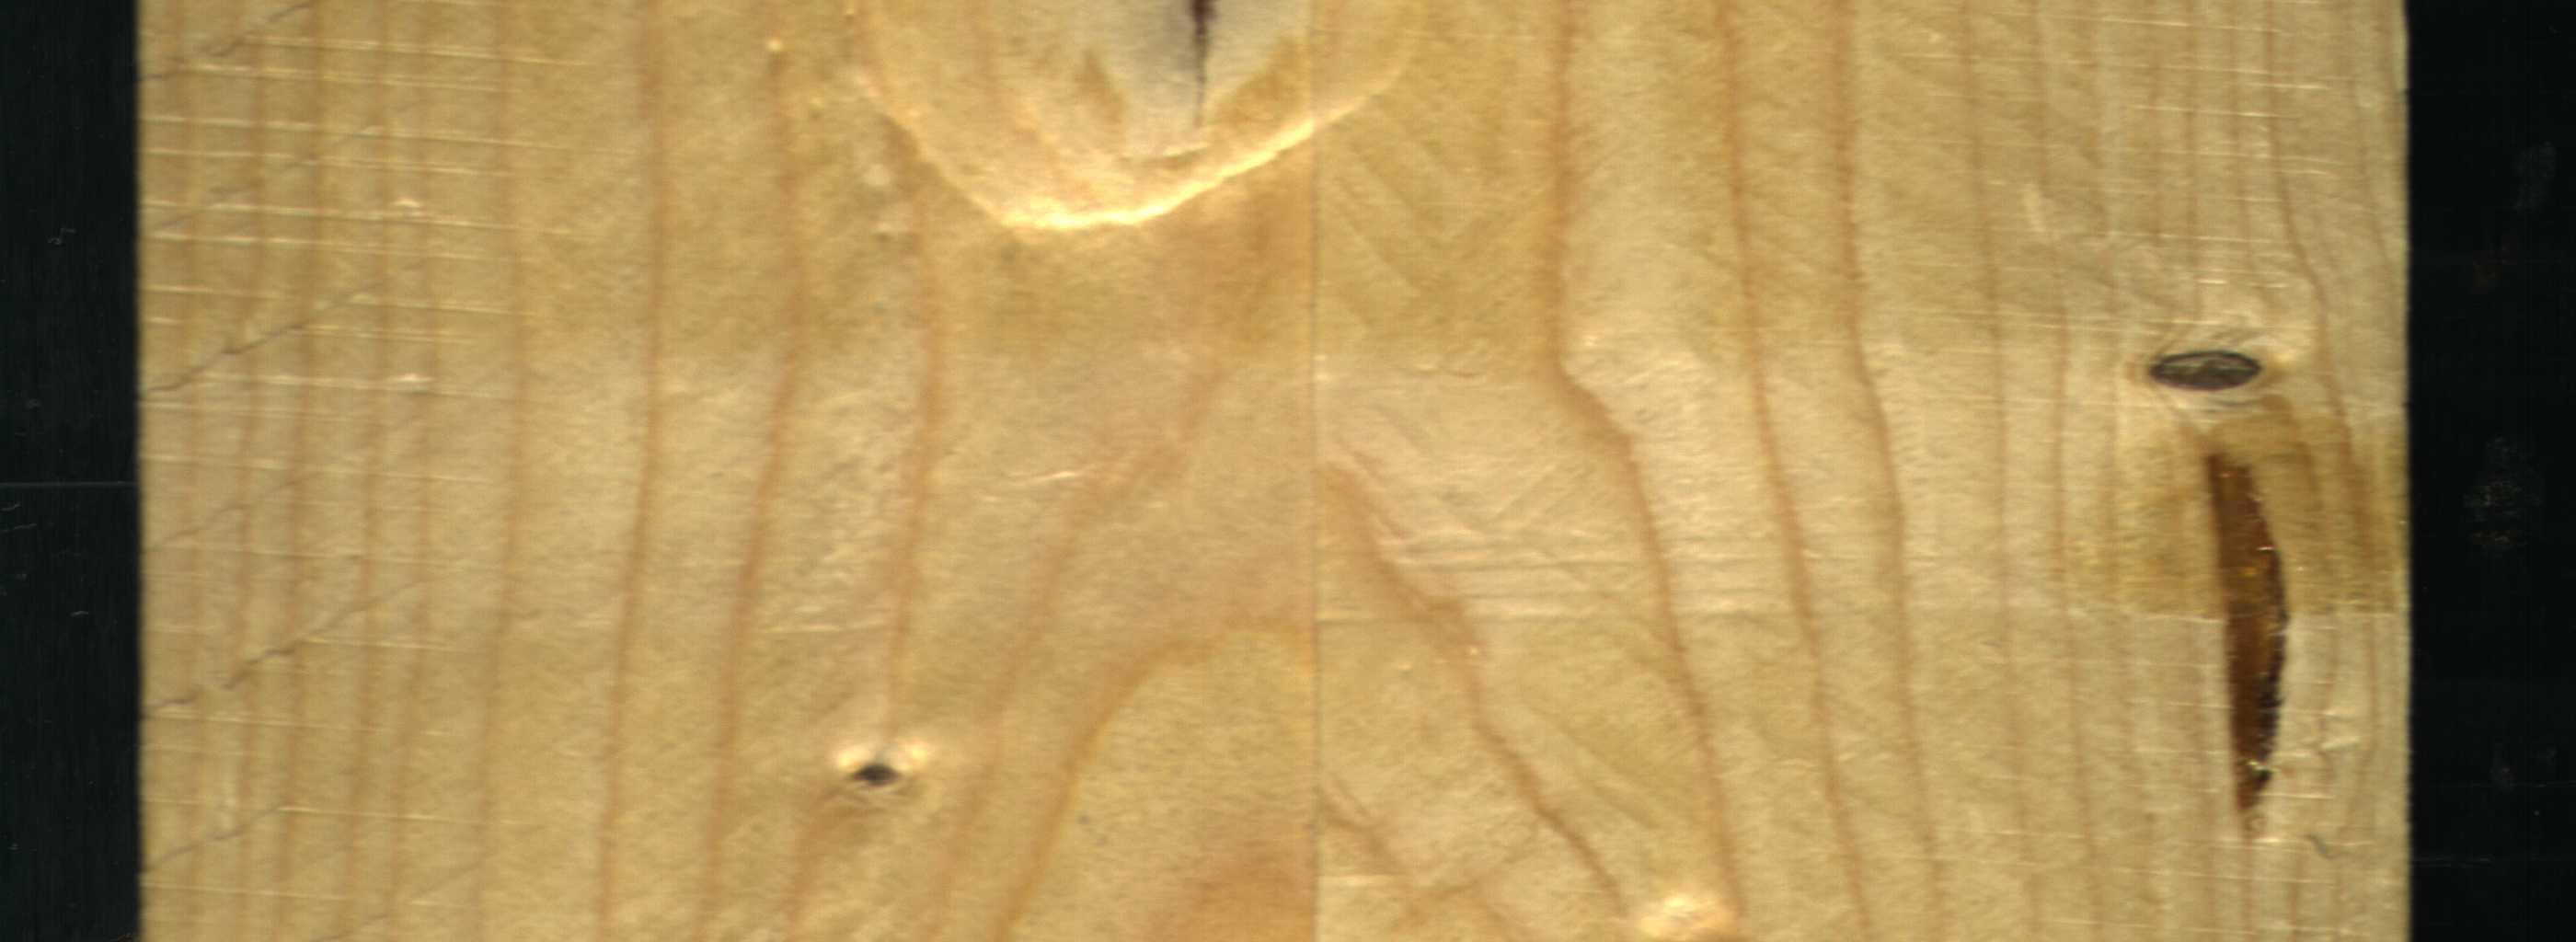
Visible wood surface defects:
resin
resin
Dead_Knot
Dead_Knot